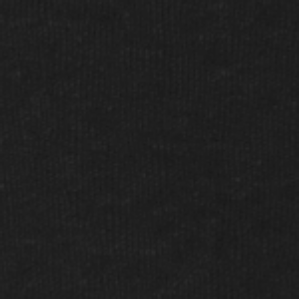
Label: frost